Field crop: maize
Growth stage: 2
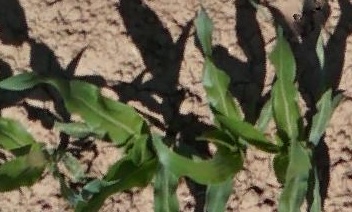
Species: maize